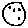
Label: moon